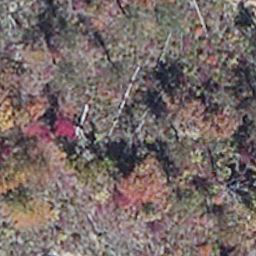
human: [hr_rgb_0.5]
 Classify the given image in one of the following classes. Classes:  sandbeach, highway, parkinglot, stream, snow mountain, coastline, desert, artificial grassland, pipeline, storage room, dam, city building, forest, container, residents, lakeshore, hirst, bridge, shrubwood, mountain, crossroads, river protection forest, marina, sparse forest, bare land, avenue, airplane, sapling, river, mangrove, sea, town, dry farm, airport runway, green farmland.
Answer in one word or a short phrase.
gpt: mangrove